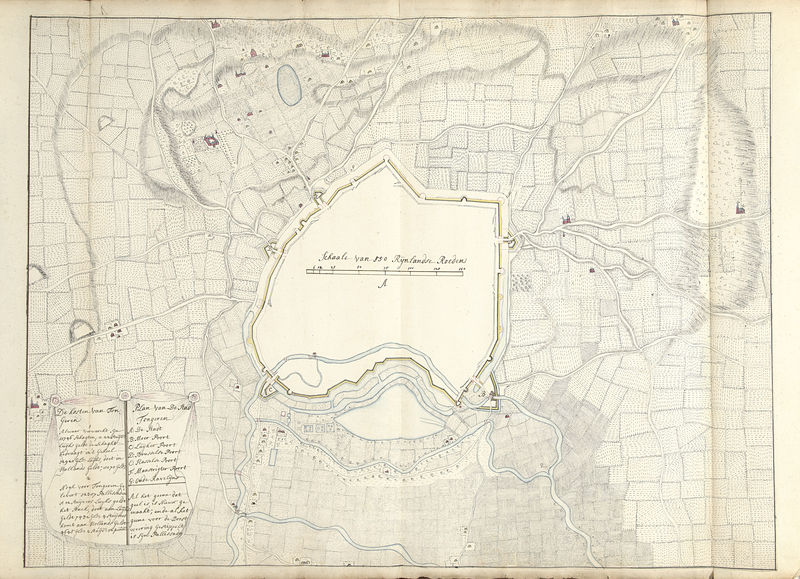
Titel: Plattegrond van Tongeren, ca. 1701-1715
Künstler: Samuel Du Ry de Champdoré
Standort: Amsterdam
Institution: Rijksmuseum
Schlagwörter: ville, champ, plan, forteresse, tampart, rampart